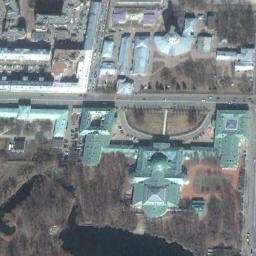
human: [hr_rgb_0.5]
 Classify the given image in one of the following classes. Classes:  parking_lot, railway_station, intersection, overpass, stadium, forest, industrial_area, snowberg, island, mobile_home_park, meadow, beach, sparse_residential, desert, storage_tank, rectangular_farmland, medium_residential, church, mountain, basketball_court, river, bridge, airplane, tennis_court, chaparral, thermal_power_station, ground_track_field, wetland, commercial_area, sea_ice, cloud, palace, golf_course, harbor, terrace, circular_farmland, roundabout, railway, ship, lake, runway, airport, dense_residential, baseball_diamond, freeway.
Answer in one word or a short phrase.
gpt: palace